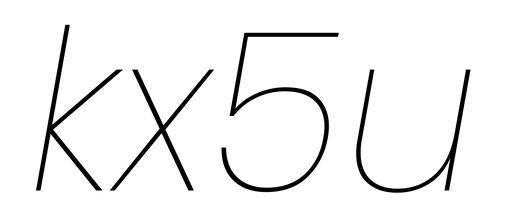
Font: Poppins-ThinItalic